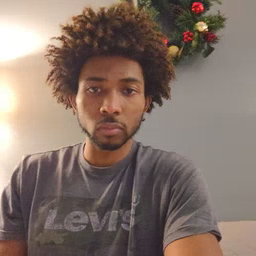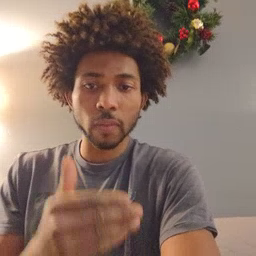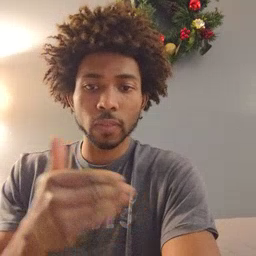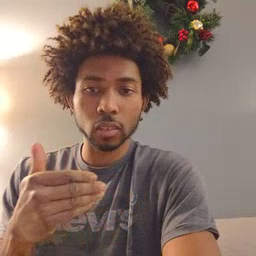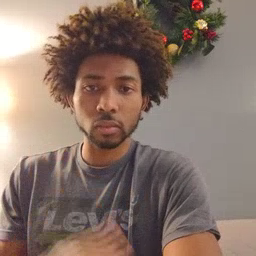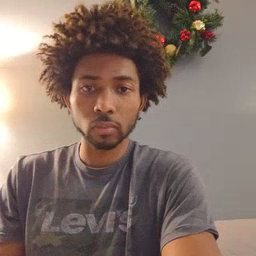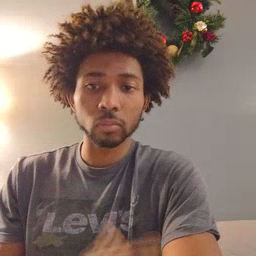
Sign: before